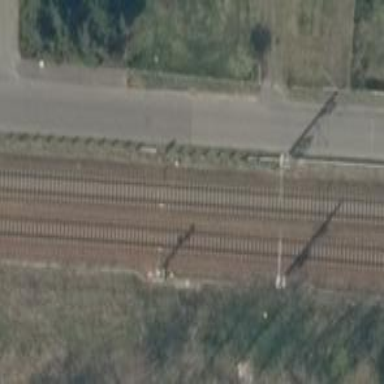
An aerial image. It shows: Railway signal.